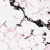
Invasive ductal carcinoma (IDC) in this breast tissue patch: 0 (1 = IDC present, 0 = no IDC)